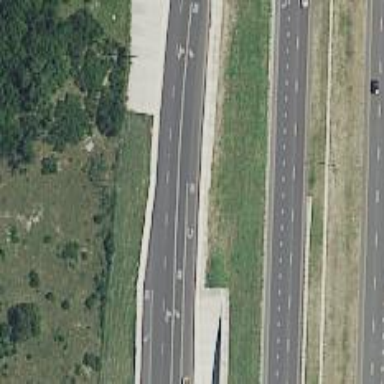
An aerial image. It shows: Secondary road with asphalt surface and frontage road.